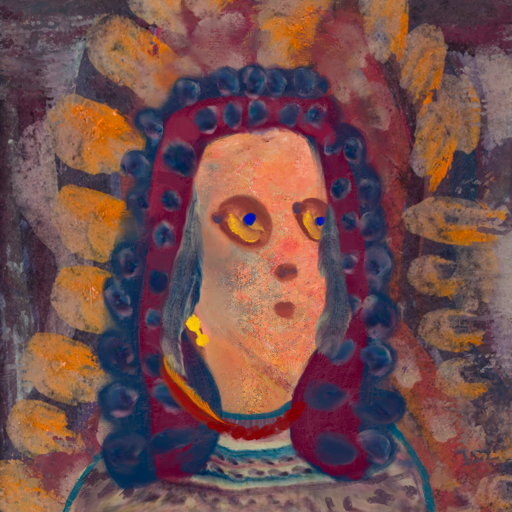
Background: Doll, Head And Neck Side: Irani, Face Side: Mother_And_Son_Son, Bust: HillGirl, Hair Side: Hill_Girl, Head Accessory: Blank, Second Necklace: Blank, Necklace: Pipe, Baby: Blank